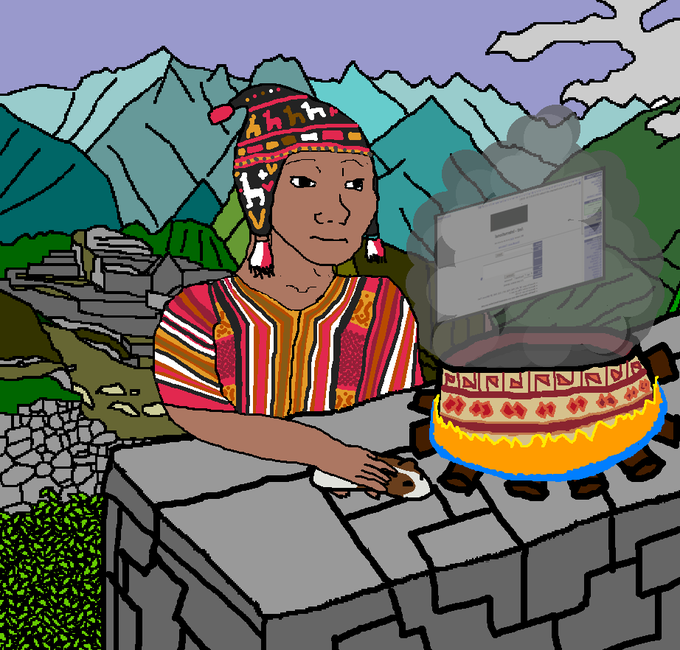
Label: 5_Wojak_with_Background